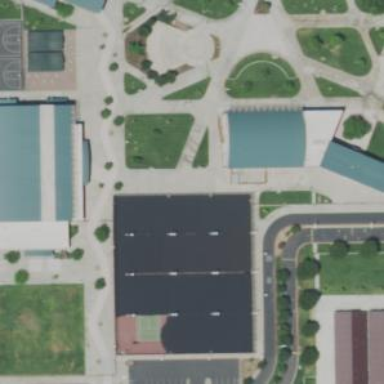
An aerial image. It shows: Paved tennis court.